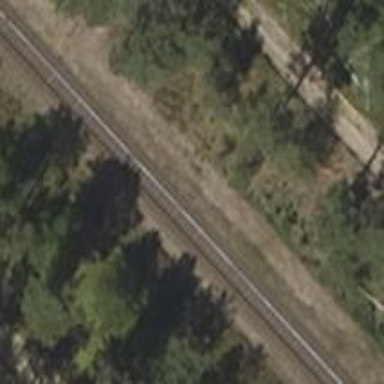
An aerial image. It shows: Railway milestone.